Question: Basically what I want to do in my app is have a 'UISearchBar' which, when I write in, will feedback location results and populate that into a UITableView that appears. I see one more question on this site:
<URL>
But that really didn't help me, no answer helped me at all, and they were quite vague.
So, my question is. You know how some apps maybe you have to type in a city or country, but the user might not be able to fully spell it, so based on your 'UISearchBar' results, it presents a TableView with the suggested cities. So say I am about to write Singapore, I don't know how it is spelled. So I write:
'Sing'
And BAM, a UITableView below pops up with different options/cell titles, including a cell that suggests 'Singapore'. Then I click on that cell and then my search bar is autofilled with 'Singapore'. Here is a screenshot example of what I want to do with a current app called 'iChangi' on the Singapore app store:

So I understand I should implement the 'UISearchBar' delegate where the text changed, but what I want to know is there an API or database I can query to feedback the suggested cities? And would I go around doing this, can you provide me with a tutorial on it or simply state a few steps.
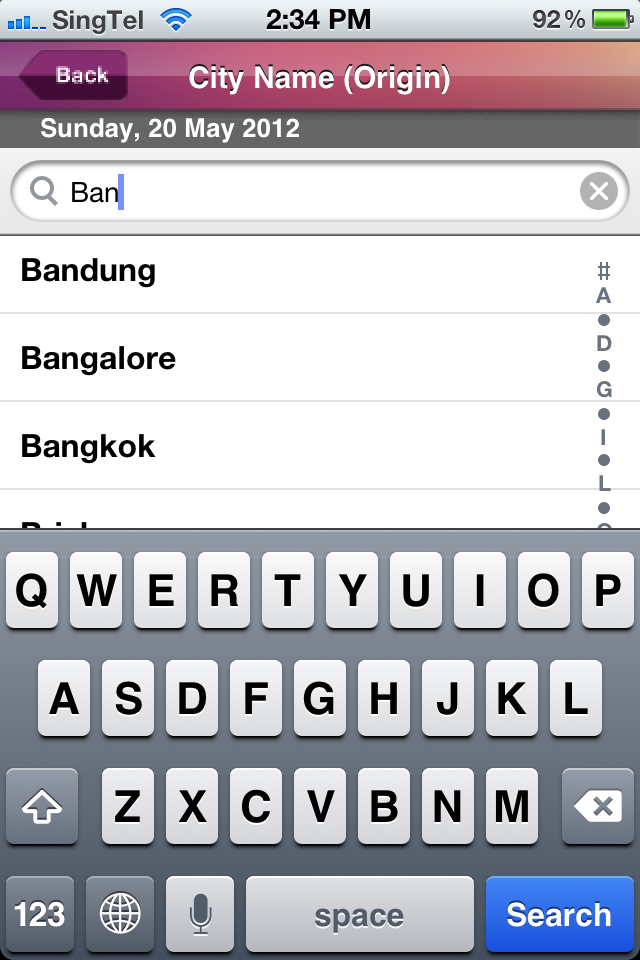
Answer: Check this project <URL>